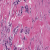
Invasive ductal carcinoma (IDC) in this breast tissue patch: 1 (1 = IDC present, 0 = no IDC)